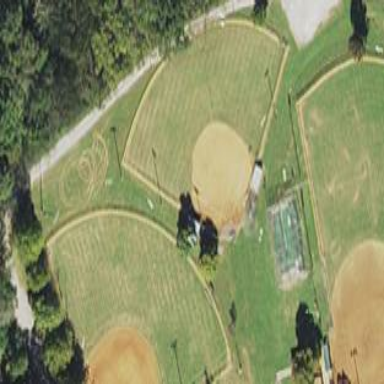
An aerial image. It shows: Baseball pitch for leisure and sports activities.